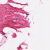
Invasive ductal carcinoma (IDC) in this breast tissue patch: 0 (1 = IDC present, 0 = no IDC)